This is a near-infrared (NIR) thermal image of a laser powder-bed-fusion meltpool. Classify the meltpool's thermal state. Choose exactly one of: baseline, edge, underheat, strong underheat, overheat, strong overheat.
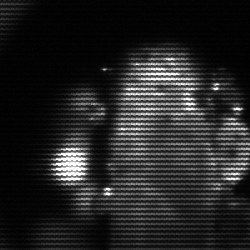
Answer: strong underheat